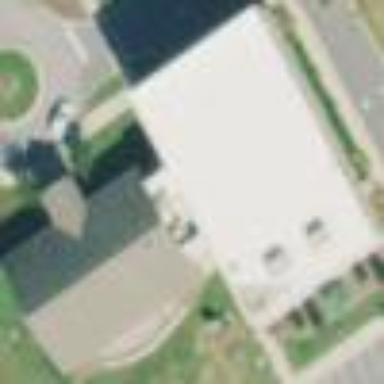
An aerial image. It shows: Community center building.